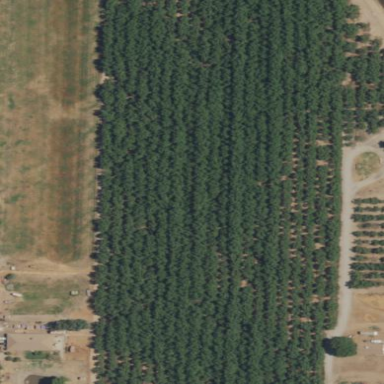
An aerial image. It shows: Orchard.